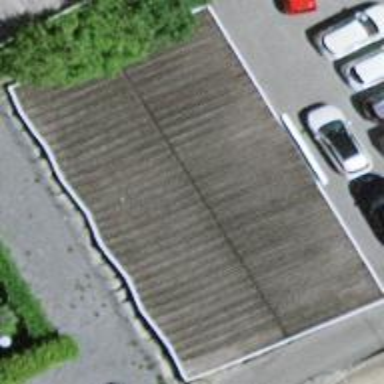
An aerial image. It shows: View of roof of building.